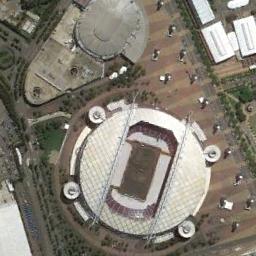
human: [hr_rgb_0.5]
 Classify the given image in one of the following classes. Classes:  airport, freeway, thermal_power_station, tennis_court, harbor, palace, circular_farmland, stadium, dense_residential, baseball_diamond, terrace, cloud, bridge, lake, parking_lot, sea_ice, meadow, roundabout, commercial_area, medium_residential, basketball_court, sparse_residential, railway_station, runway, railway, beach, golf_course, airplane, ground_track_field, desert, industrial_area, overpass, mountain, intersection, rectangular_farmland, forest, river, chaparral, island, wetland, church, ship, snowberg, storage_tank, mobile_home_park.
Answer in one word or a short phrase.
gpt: stadium